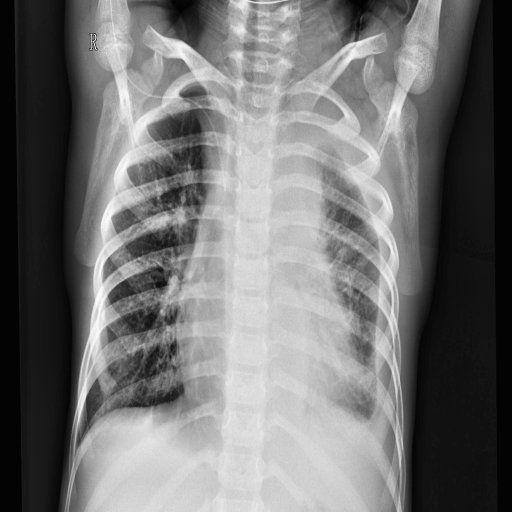
Finding: PNEUMONIA